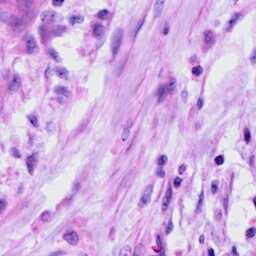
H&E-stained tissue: Cervix